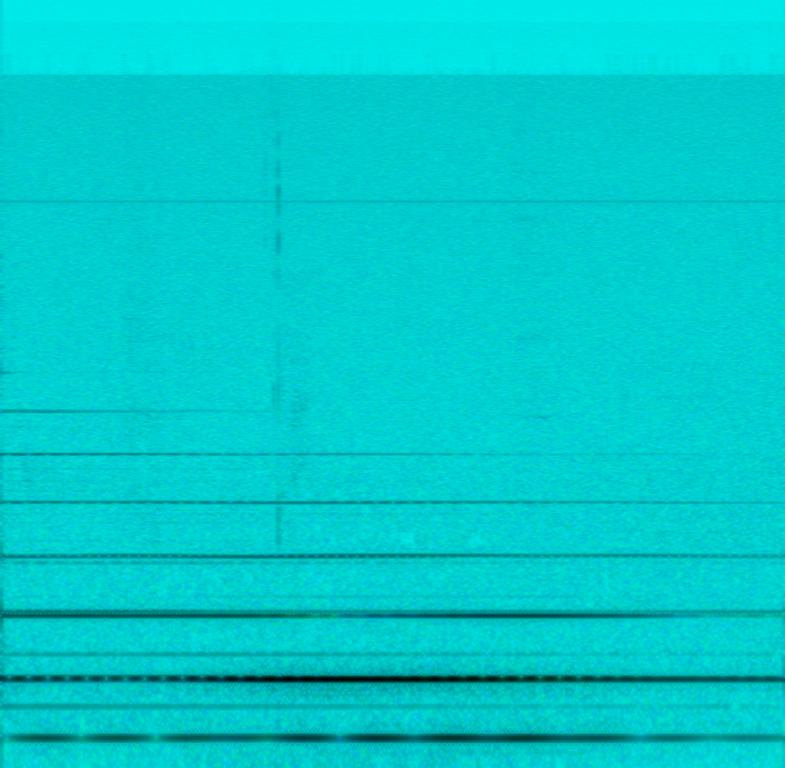
The low quality recording features a metallic hit, followed by resonating bowl tone. The recording is mono and noisy.